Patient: sex F, age 57
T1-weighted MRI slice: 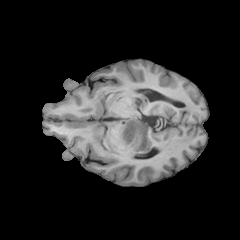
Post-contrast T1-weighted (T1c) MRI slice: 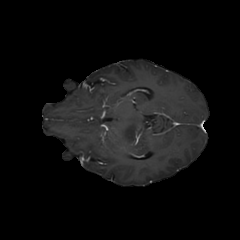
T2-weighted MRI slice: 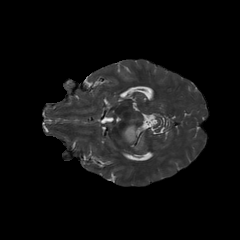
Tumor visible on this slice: yes
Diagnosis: Astrocytoma, IDH-wildtype
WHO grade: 3